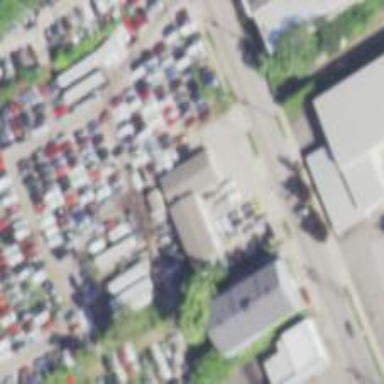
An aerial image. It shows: Industrial area designated as scrap yard.